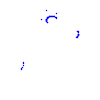
Particle: kaon